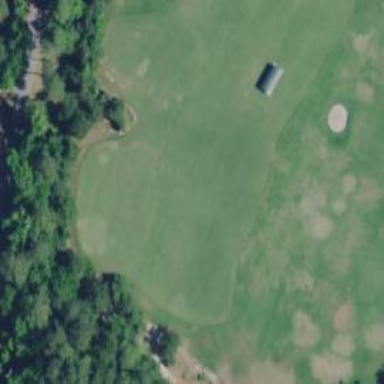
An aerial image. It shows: Golf tee area covered with sand.